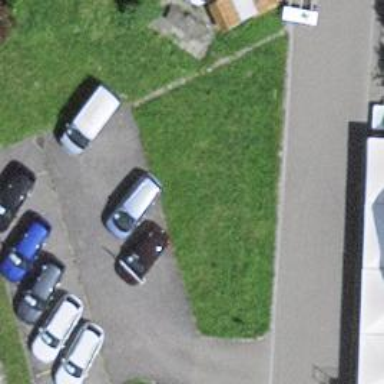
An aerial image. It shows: Parking area with surface.